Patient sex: M
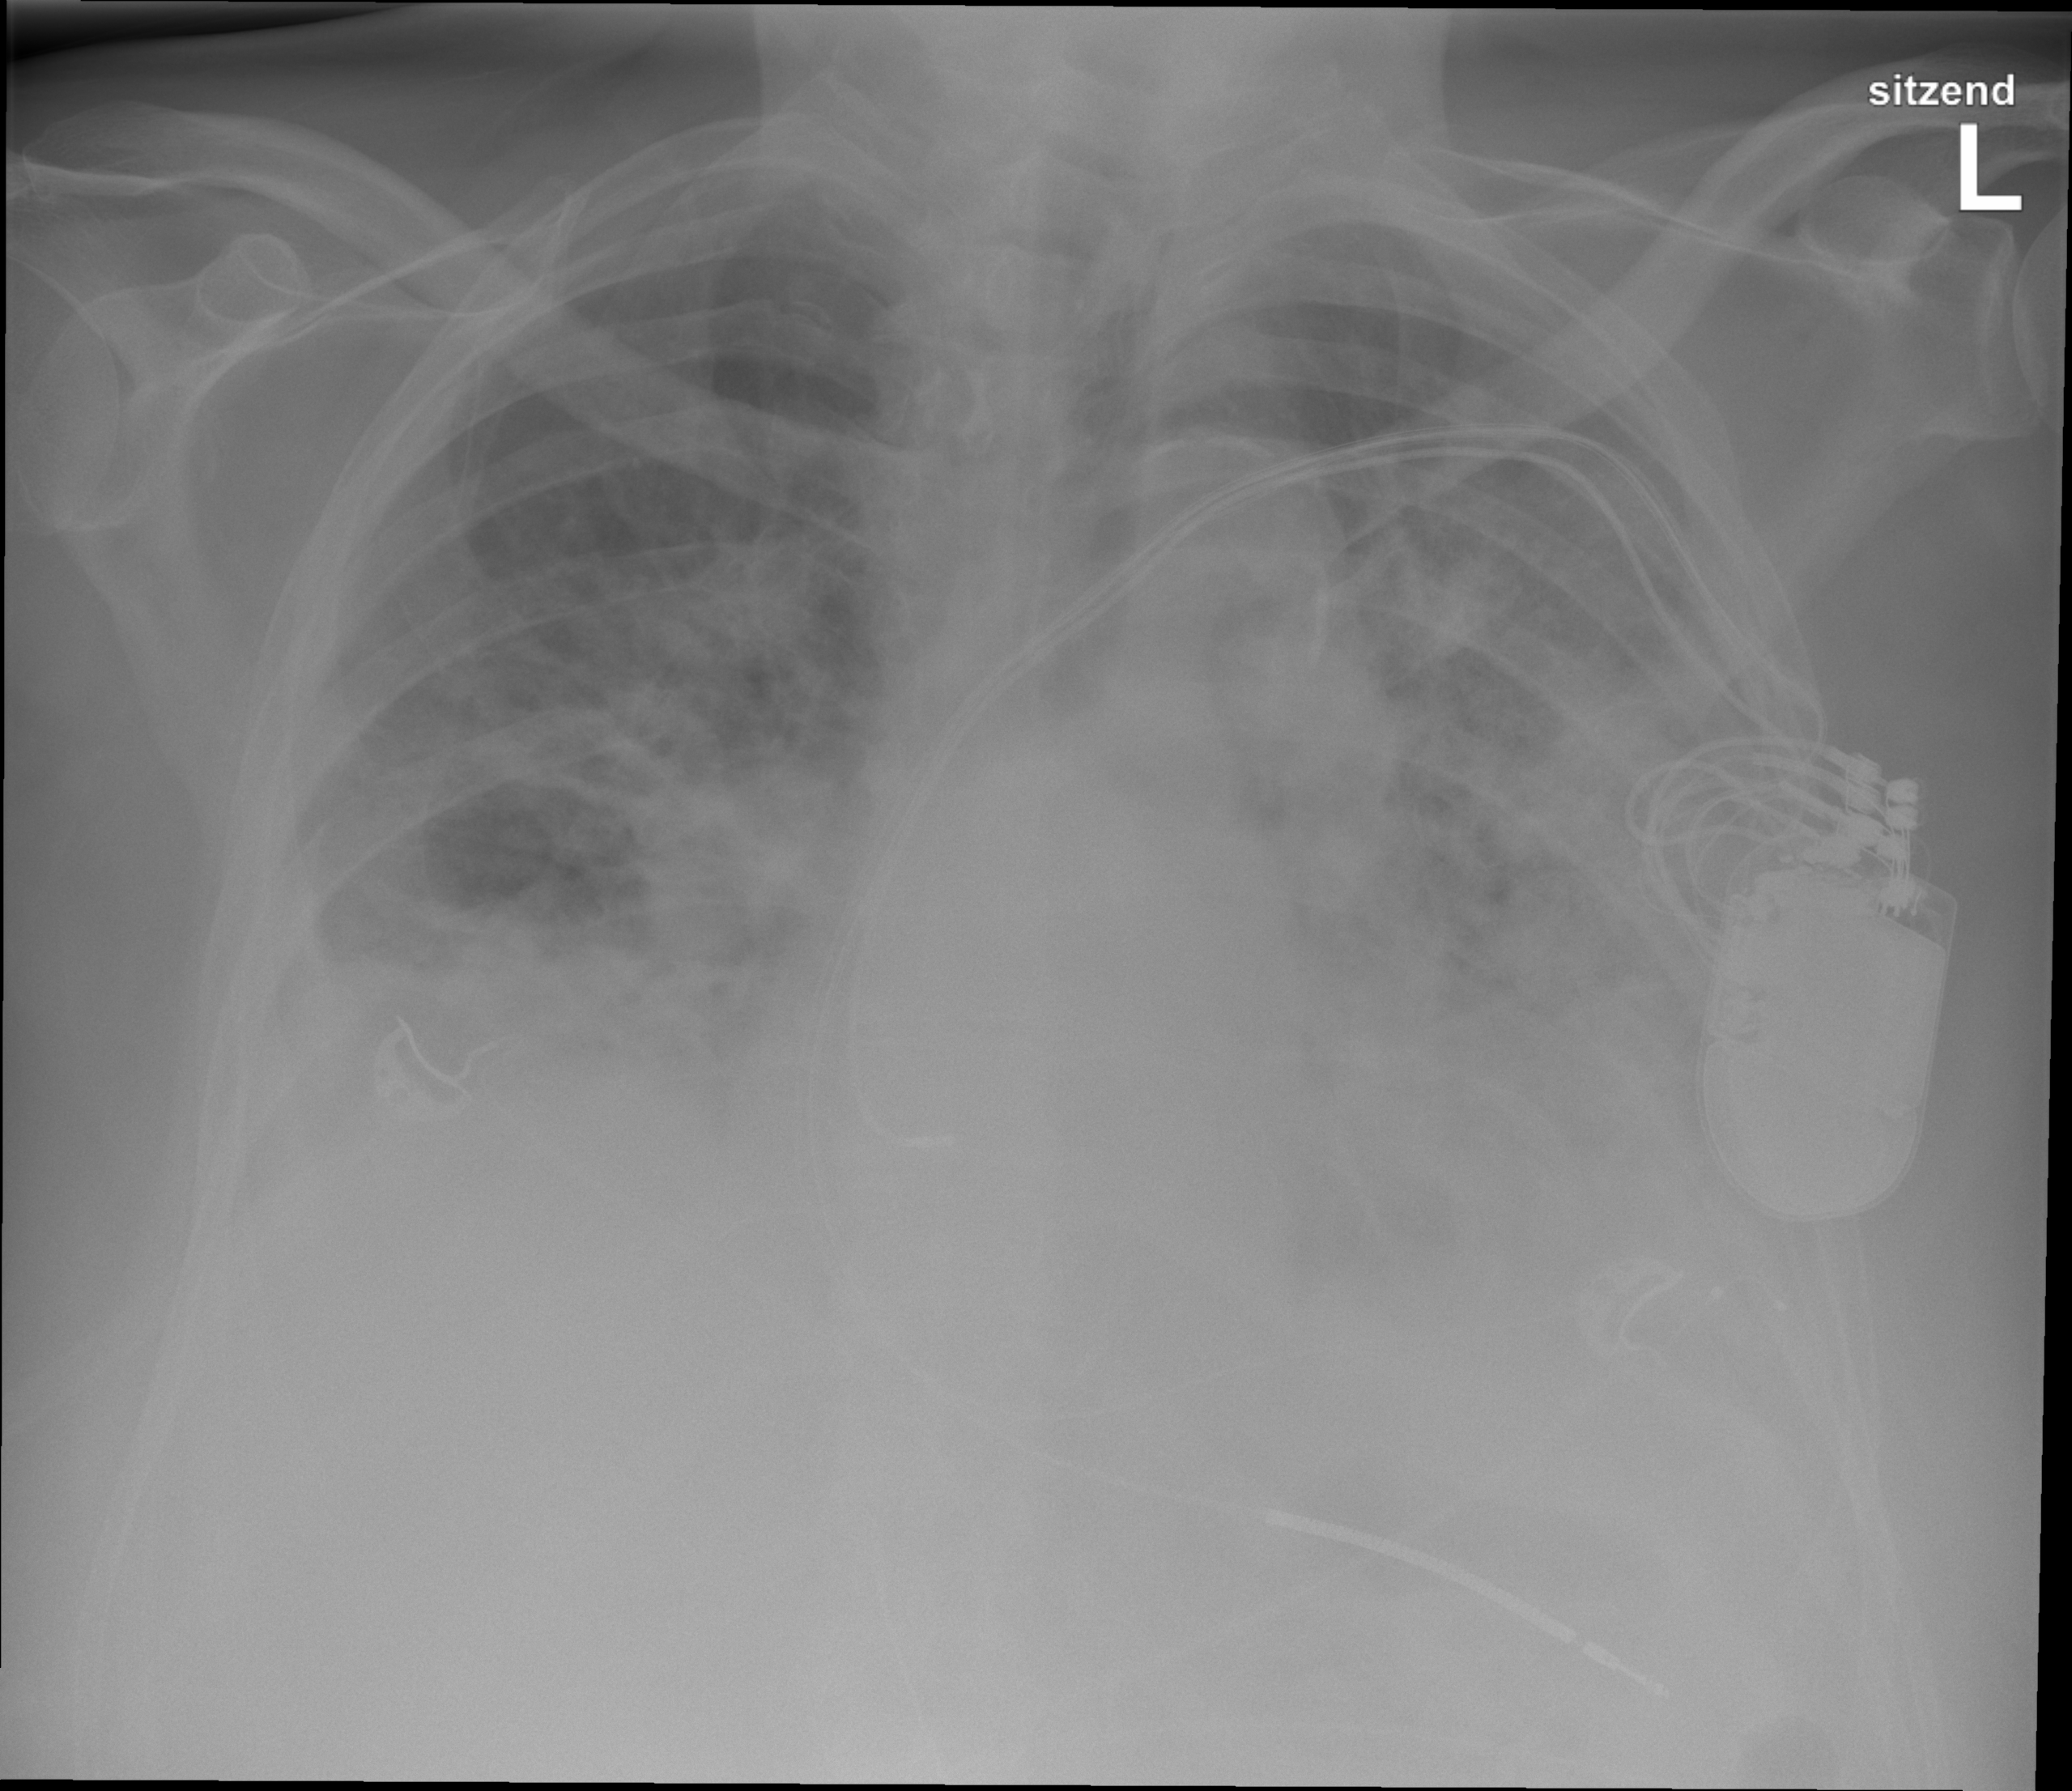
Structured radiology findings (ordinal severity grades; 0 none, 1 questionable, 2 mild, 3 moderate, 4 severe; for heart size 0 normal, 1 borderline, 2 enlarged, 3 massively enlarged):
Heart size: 2
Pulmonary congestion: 2
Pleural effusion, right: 1
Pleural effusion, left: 1
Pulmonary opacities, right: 3
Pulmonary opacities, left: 4
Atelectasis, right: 3
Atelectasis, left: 3